Chest X-ray:
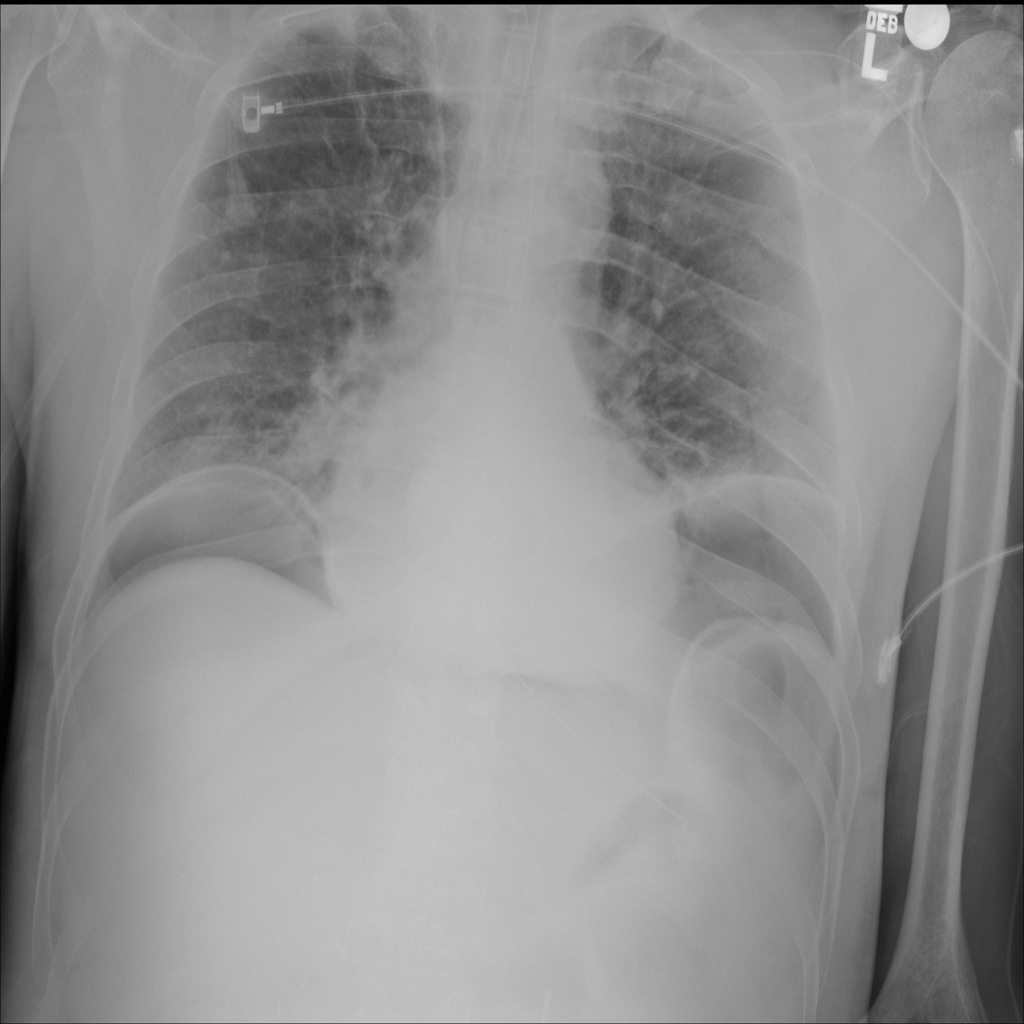
Findings: Consolidation
No abnormal finding: no